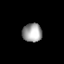
Tissue: lung
Cell type: Endothelial cells
Senescence score: 0.5558
Nuclear area (px): 360
Mean DAPI intensity: 160.428